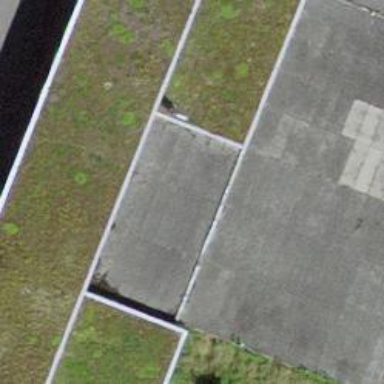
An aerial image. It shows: Industrial building with flat roof.